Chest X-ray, AP view. Patient: 44 years old, sex F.
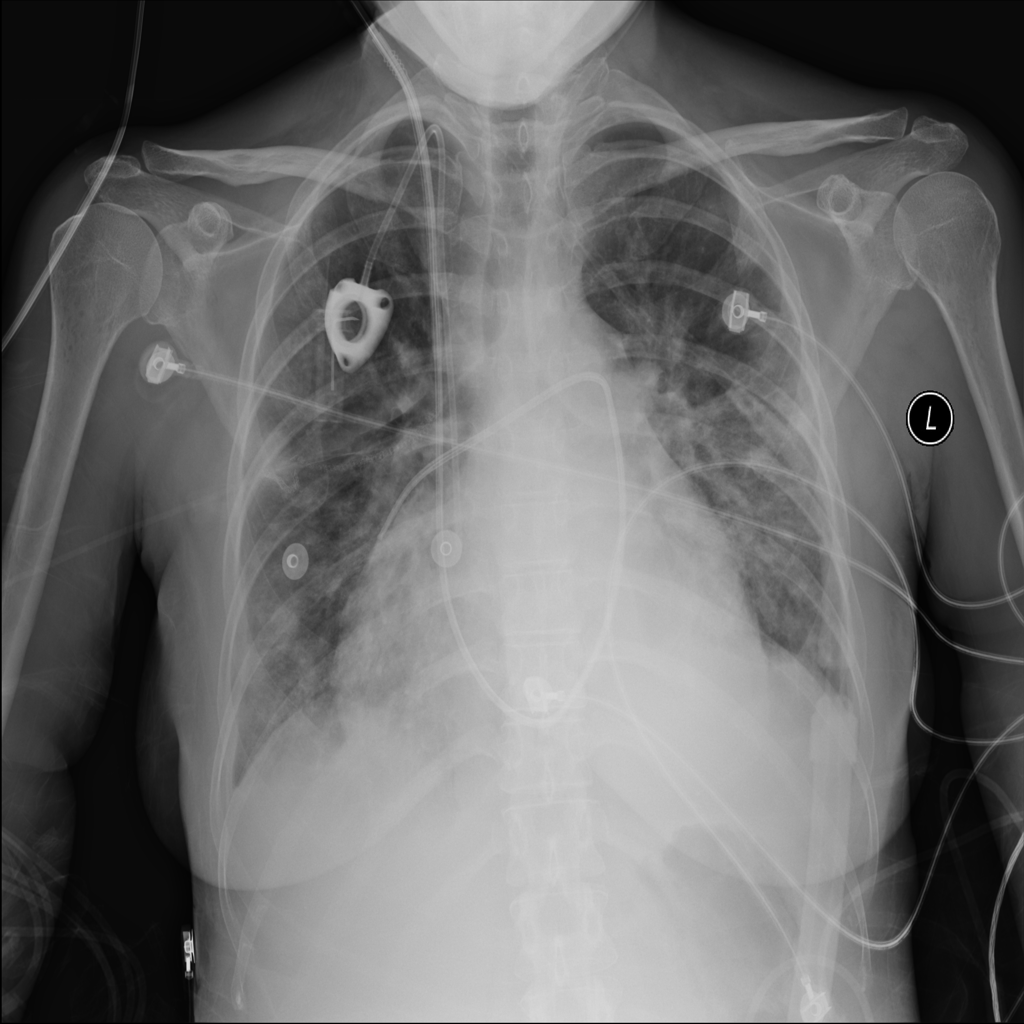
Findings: Infiltration